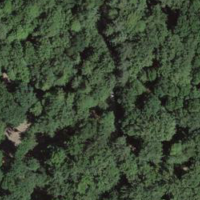
EUNIS habitat code: 53
Species observed at this site:
Fraxinus excelsior